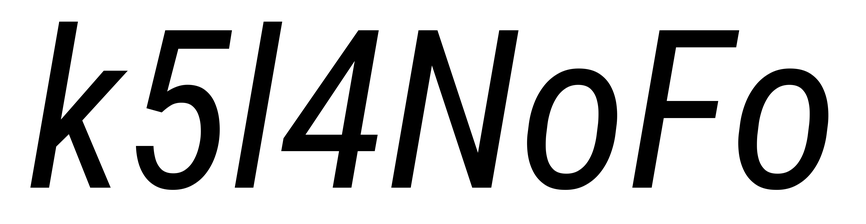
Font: Roboto-Italic_Condensed_Italic